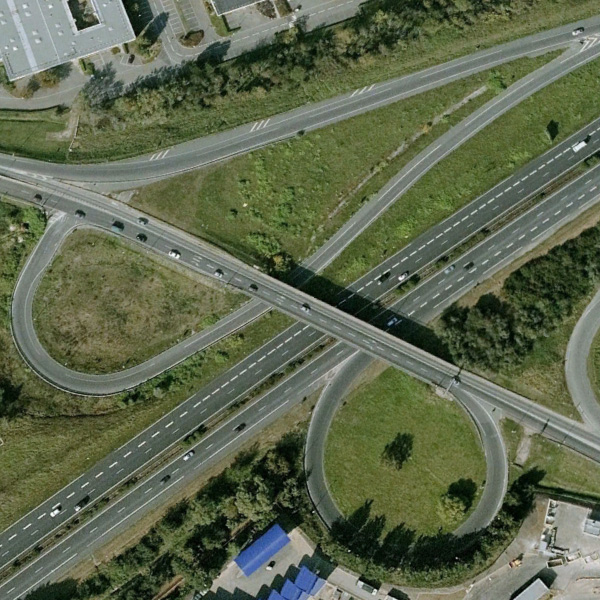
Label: Viaduct